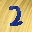
Label: 2